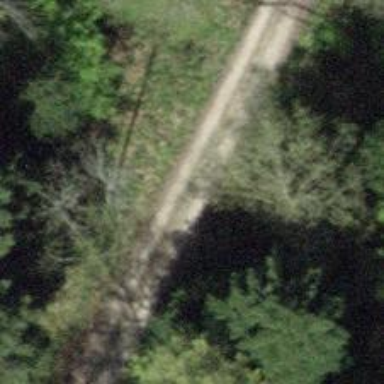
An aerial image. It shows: Track with compacted grade 2 surface.